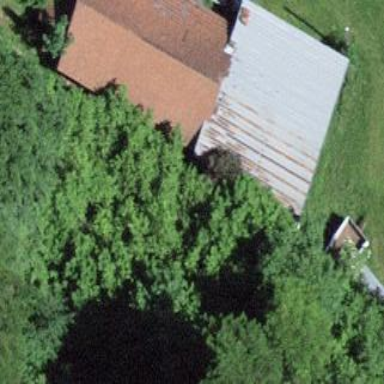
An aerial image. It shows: Barn.